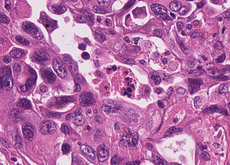
Tumor epithelial tissue: yes
Tumor-associated stroma tissue: no
Normal tissue: no